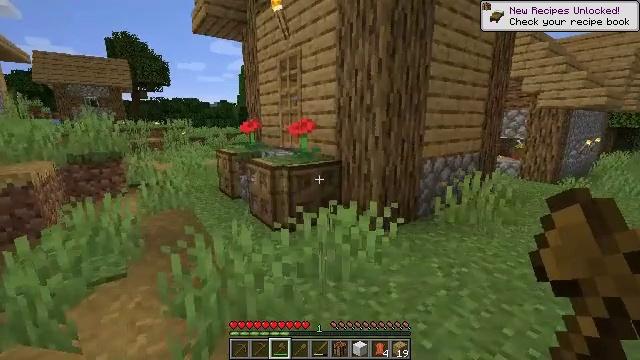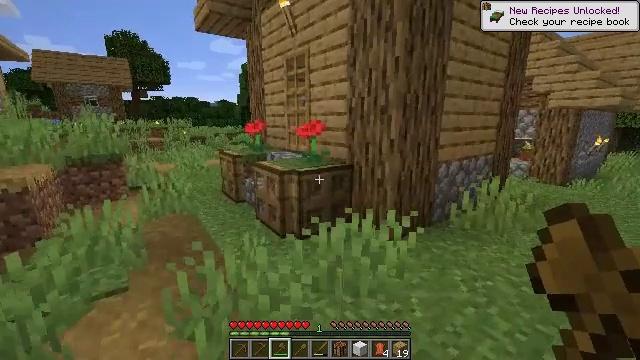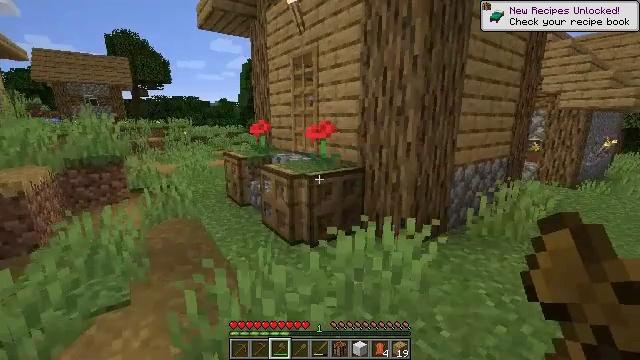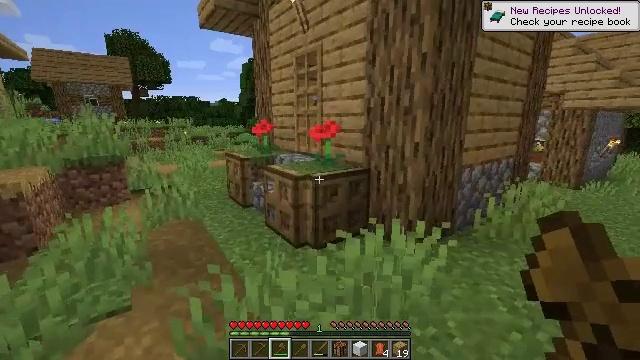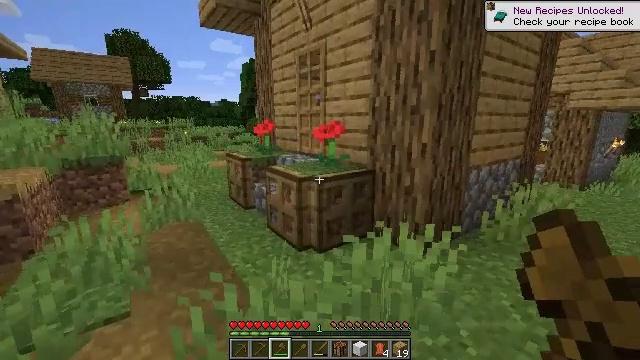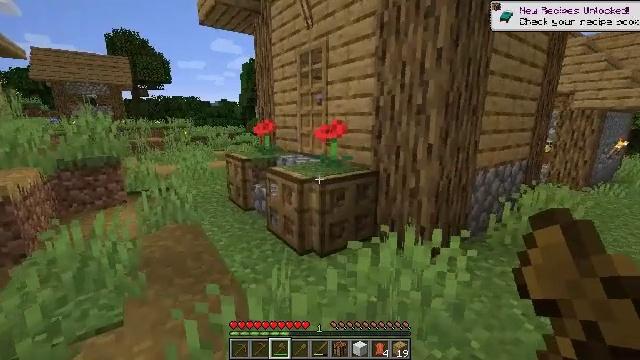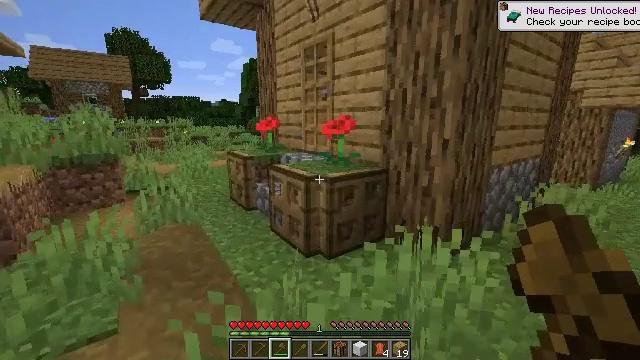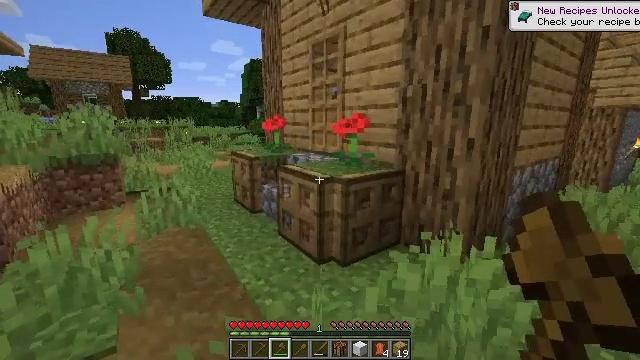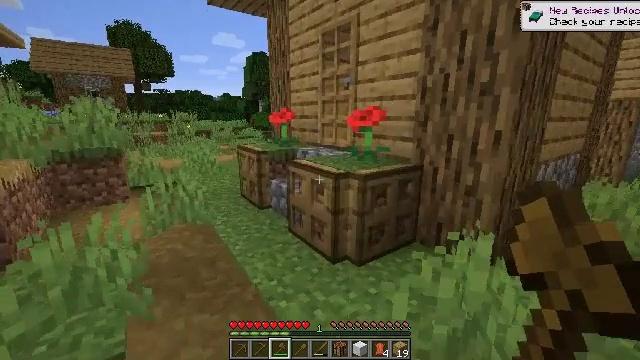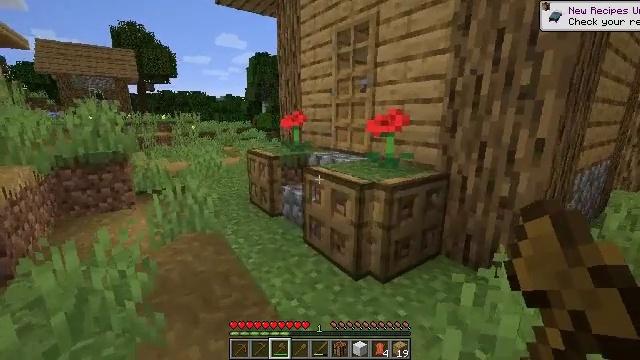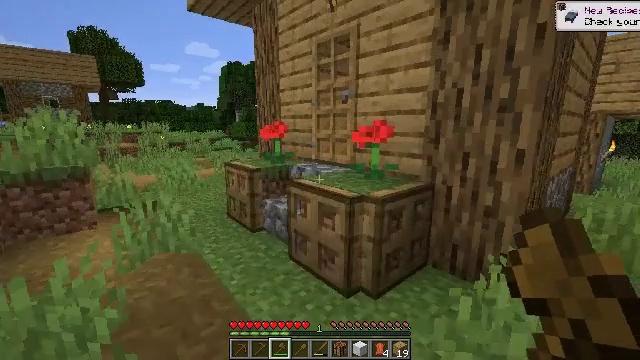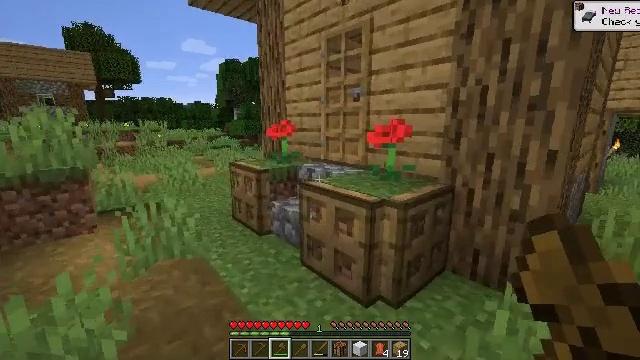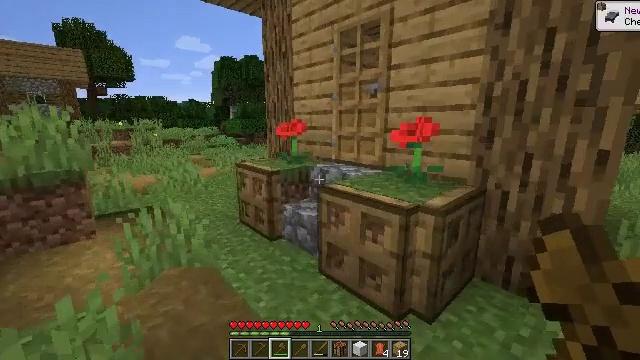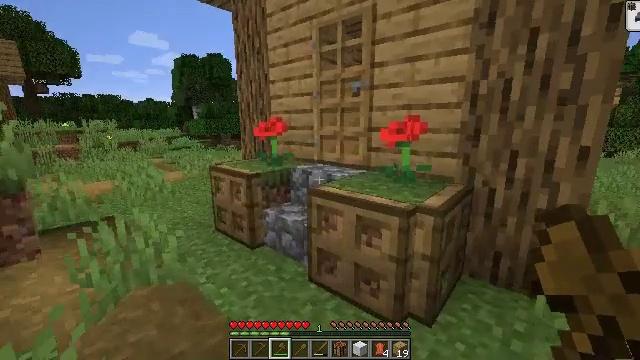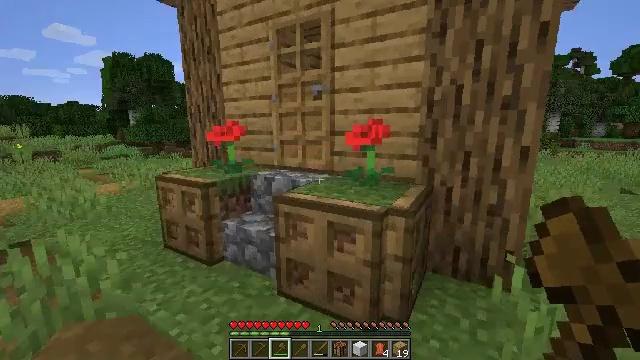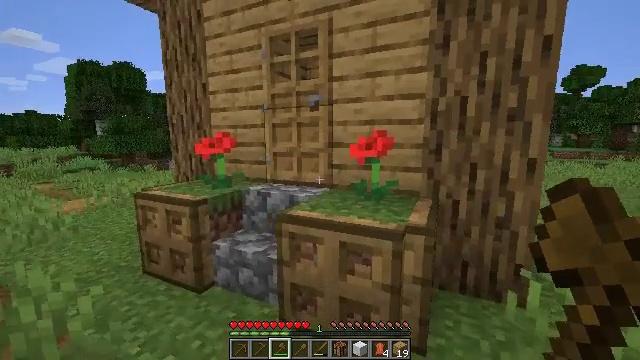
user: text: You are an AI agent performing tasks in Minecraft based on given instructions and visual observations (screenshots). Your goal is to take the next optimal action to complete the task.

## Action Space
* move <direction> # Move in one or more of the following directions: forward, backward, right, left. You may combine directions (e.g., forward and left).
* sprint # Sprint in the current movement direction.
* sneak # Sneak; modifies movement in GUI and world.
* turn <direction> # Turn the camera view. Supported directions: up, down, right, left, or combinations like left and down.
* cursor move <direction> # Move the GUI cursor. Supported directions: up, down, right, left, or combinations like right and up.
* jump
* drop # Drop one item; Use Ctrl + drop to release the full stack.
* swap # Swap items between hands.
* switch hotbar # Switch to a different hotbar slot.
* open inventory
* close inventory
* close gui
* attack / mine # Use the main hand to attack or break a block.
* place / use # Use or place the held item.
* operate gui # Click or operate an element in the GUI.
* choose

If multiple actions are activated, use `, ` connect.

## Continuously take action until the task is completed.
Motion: motion action
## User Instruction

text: Remove the torch from its spot.
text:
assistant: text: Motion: move forward and move left
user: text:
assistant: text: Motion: move forward and move left
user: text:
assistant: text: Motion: no_op
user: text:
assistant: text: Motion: move forward
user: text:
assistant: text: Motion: move forward and move left
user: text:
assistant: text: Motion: move forward and move left
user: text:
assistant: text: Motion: move forward and move left
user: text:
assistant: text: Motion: move forward and move left, turn down
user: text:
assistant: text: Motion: move forward and move left
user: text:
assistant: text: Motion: move forward and move left, turn right and up
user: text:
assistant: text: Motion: move forward and move left
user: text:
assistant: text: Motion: move forward and move left
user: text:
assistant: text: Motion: move forward and move left, turn right
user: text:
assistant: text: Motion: move forward and move left, turn right and up
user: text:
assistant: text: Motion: move forward and move left, turn right and up
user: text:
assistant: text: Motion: move forward and move left
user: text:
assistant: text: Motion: move forward and move left, turn right
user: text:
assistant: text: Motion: move forward and move left, turn right and up
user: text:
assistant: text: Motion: move forward and move left, turn right and up
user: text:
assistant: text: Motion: move forward and move left, turn right and up
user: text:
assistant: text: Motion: move forward and move left, turn right and up
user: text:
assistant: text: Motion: move forward, turn right and up
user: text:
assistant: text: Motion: move forward, turn right and up
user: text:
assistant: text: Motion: move forward, use / place
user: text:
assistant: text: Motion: move forward, use / place
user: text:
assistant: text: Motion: move forward, use / place
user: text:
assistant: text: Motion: move forward and move left, turn right
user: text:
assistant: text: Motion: move forward and move left, turn right and down
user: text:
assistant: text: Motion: move forward and move left, turn right and down
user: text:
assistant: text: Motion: move forward, turn right and down